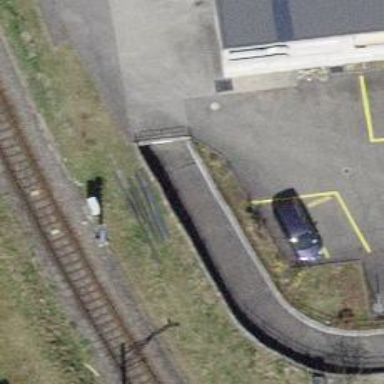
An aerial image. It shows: Parking entrance.